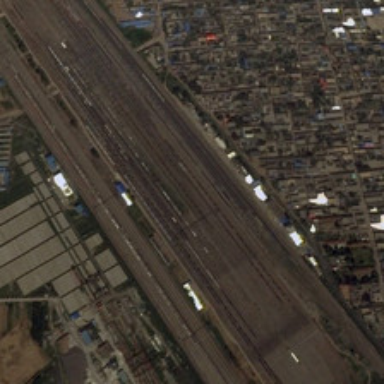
Many buildings are in one side of a railway station .